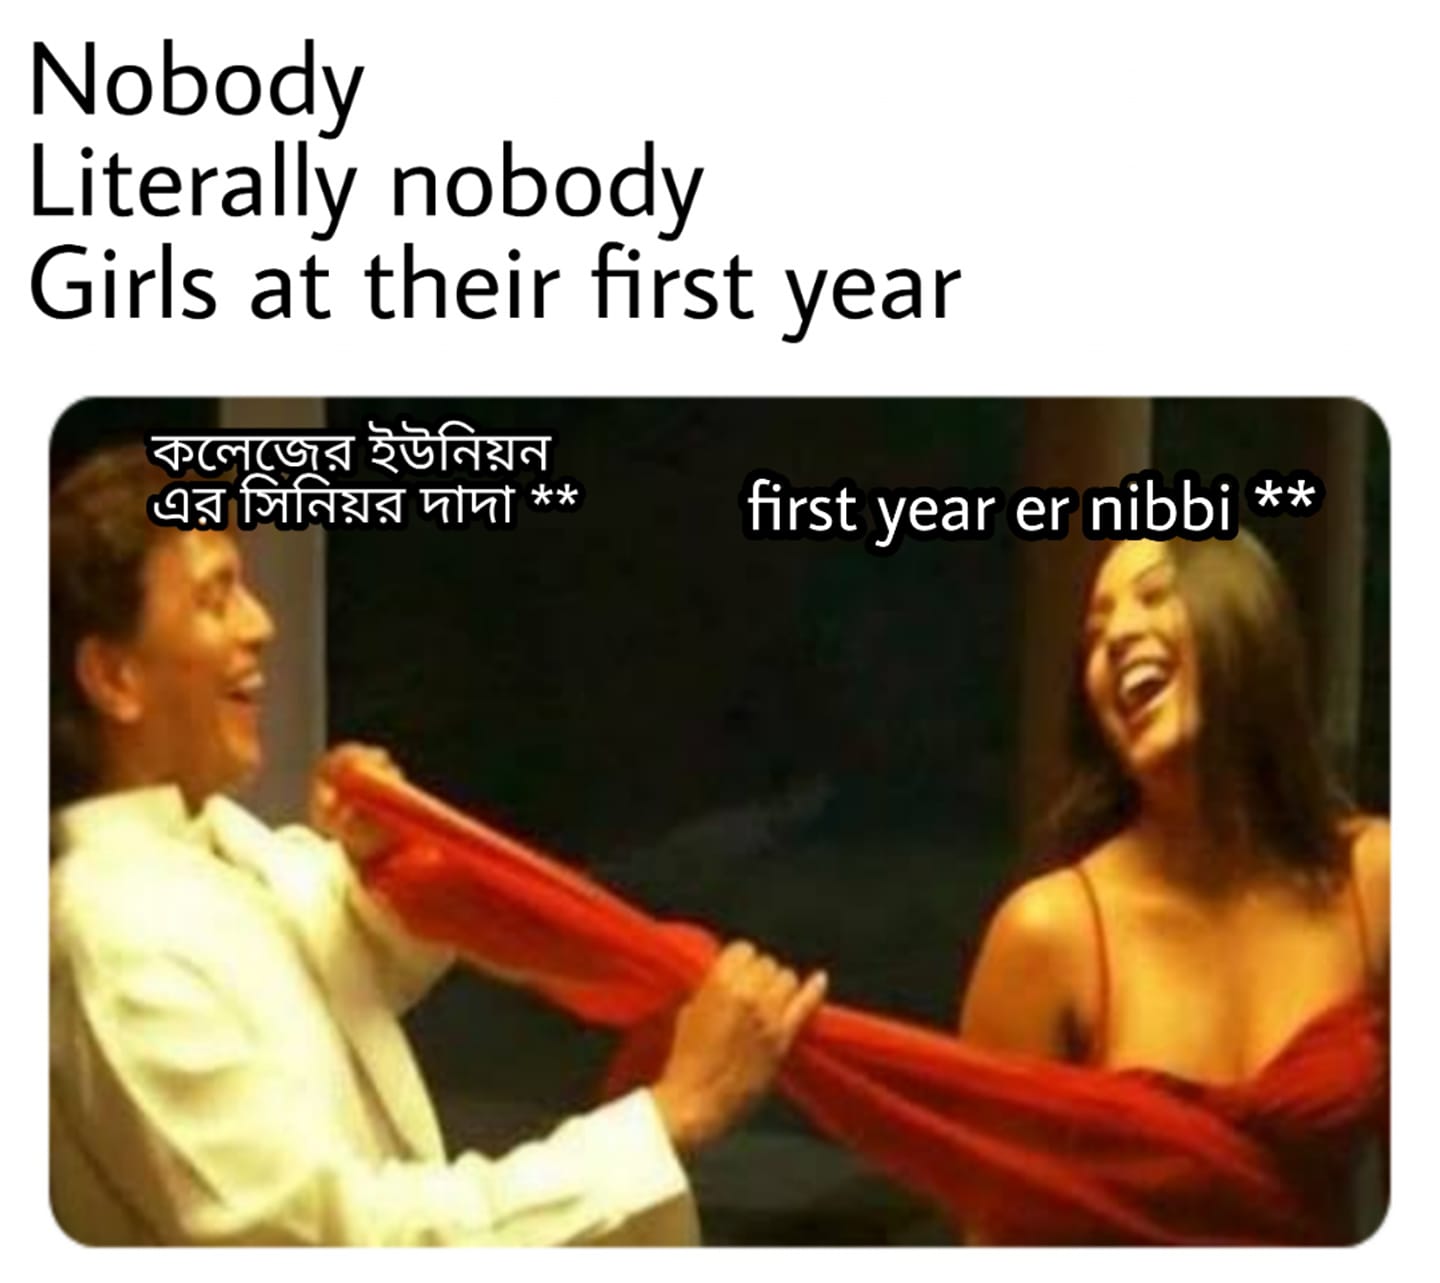
Caption: Nobody Literally nobody  Girls at thier first year  কলেজের ইউনিয়ন এর সিনিয়র দাদা **    first year er nibbi **
Label: hate